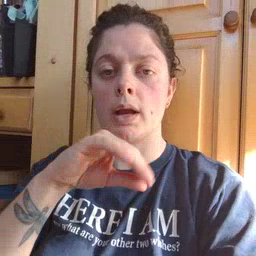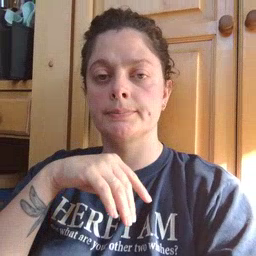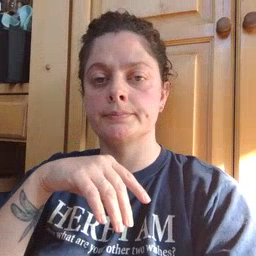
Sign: story